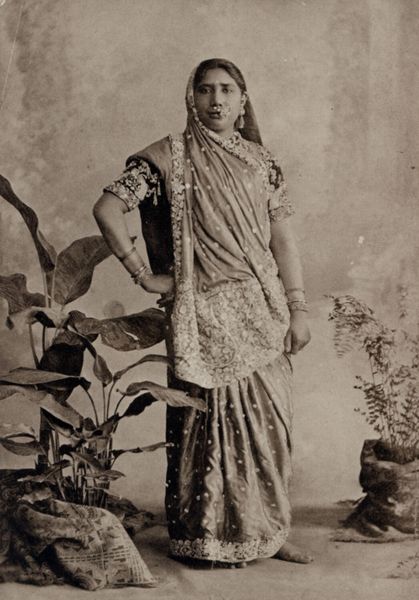
Titel: Gulnar, eine alte Schauspielerin
Künstler: Raja Lala Deen Dayal
Schlagwörter: baum, blätter, fuß, hand, umhang, weiß, blume, blumen, braun, frau, grau, kleid, ohrring, schmuck, schwarz, blick, dame, schleier, tuch, muster, rock, teppich, alt, wand, arm, arme, falten, gesicht, stehen, bildnis, hände, portrait, porträt, strauch, sträucher, gewand, gold, haare, pose, stehend, stoff, tücher, ohrringe, saum, blatt, pflanze, pflanzen, perlen, prinzessin, sack, vase, säcke, inszenierung, sepia, kopftuch, aufrecht, ornamente, robe, farn, faltenwurf, kontrapost, nachdenklich, warten, ring, stehende, foto, fotografie, photographie, punkte, blumentöpfe, gemustert, barfuss, stolz, orient, orientalisch, asien, deko, schwarz weiss, stand, wartend, gestik, hallo, schuh, bekleidung, photo, tracht, armband, armbänder, armreif, armreifen, goldschmuck, hüfte, ohring, hochzeit, pflanzne, ohringe, tunika, indien, kolonie, studio, fotostudio, dokumentation, grünpflanze, ohhring, orientalin, geschmeide, nadar, indisch, sari, armreife, contrapost, hen, piercing, lieppen, pgotographie, ethnologie, traditionell, inderin, orchideen, iniden, baarfuss, bindi, mäcdchen, nasenring, ndar, saron, schwarzweissfoto, schwarzweissphotographie, sepi, 19. jahrhundert, frau indien foto porträt, tkübel, dko, golschmuck